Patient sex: M
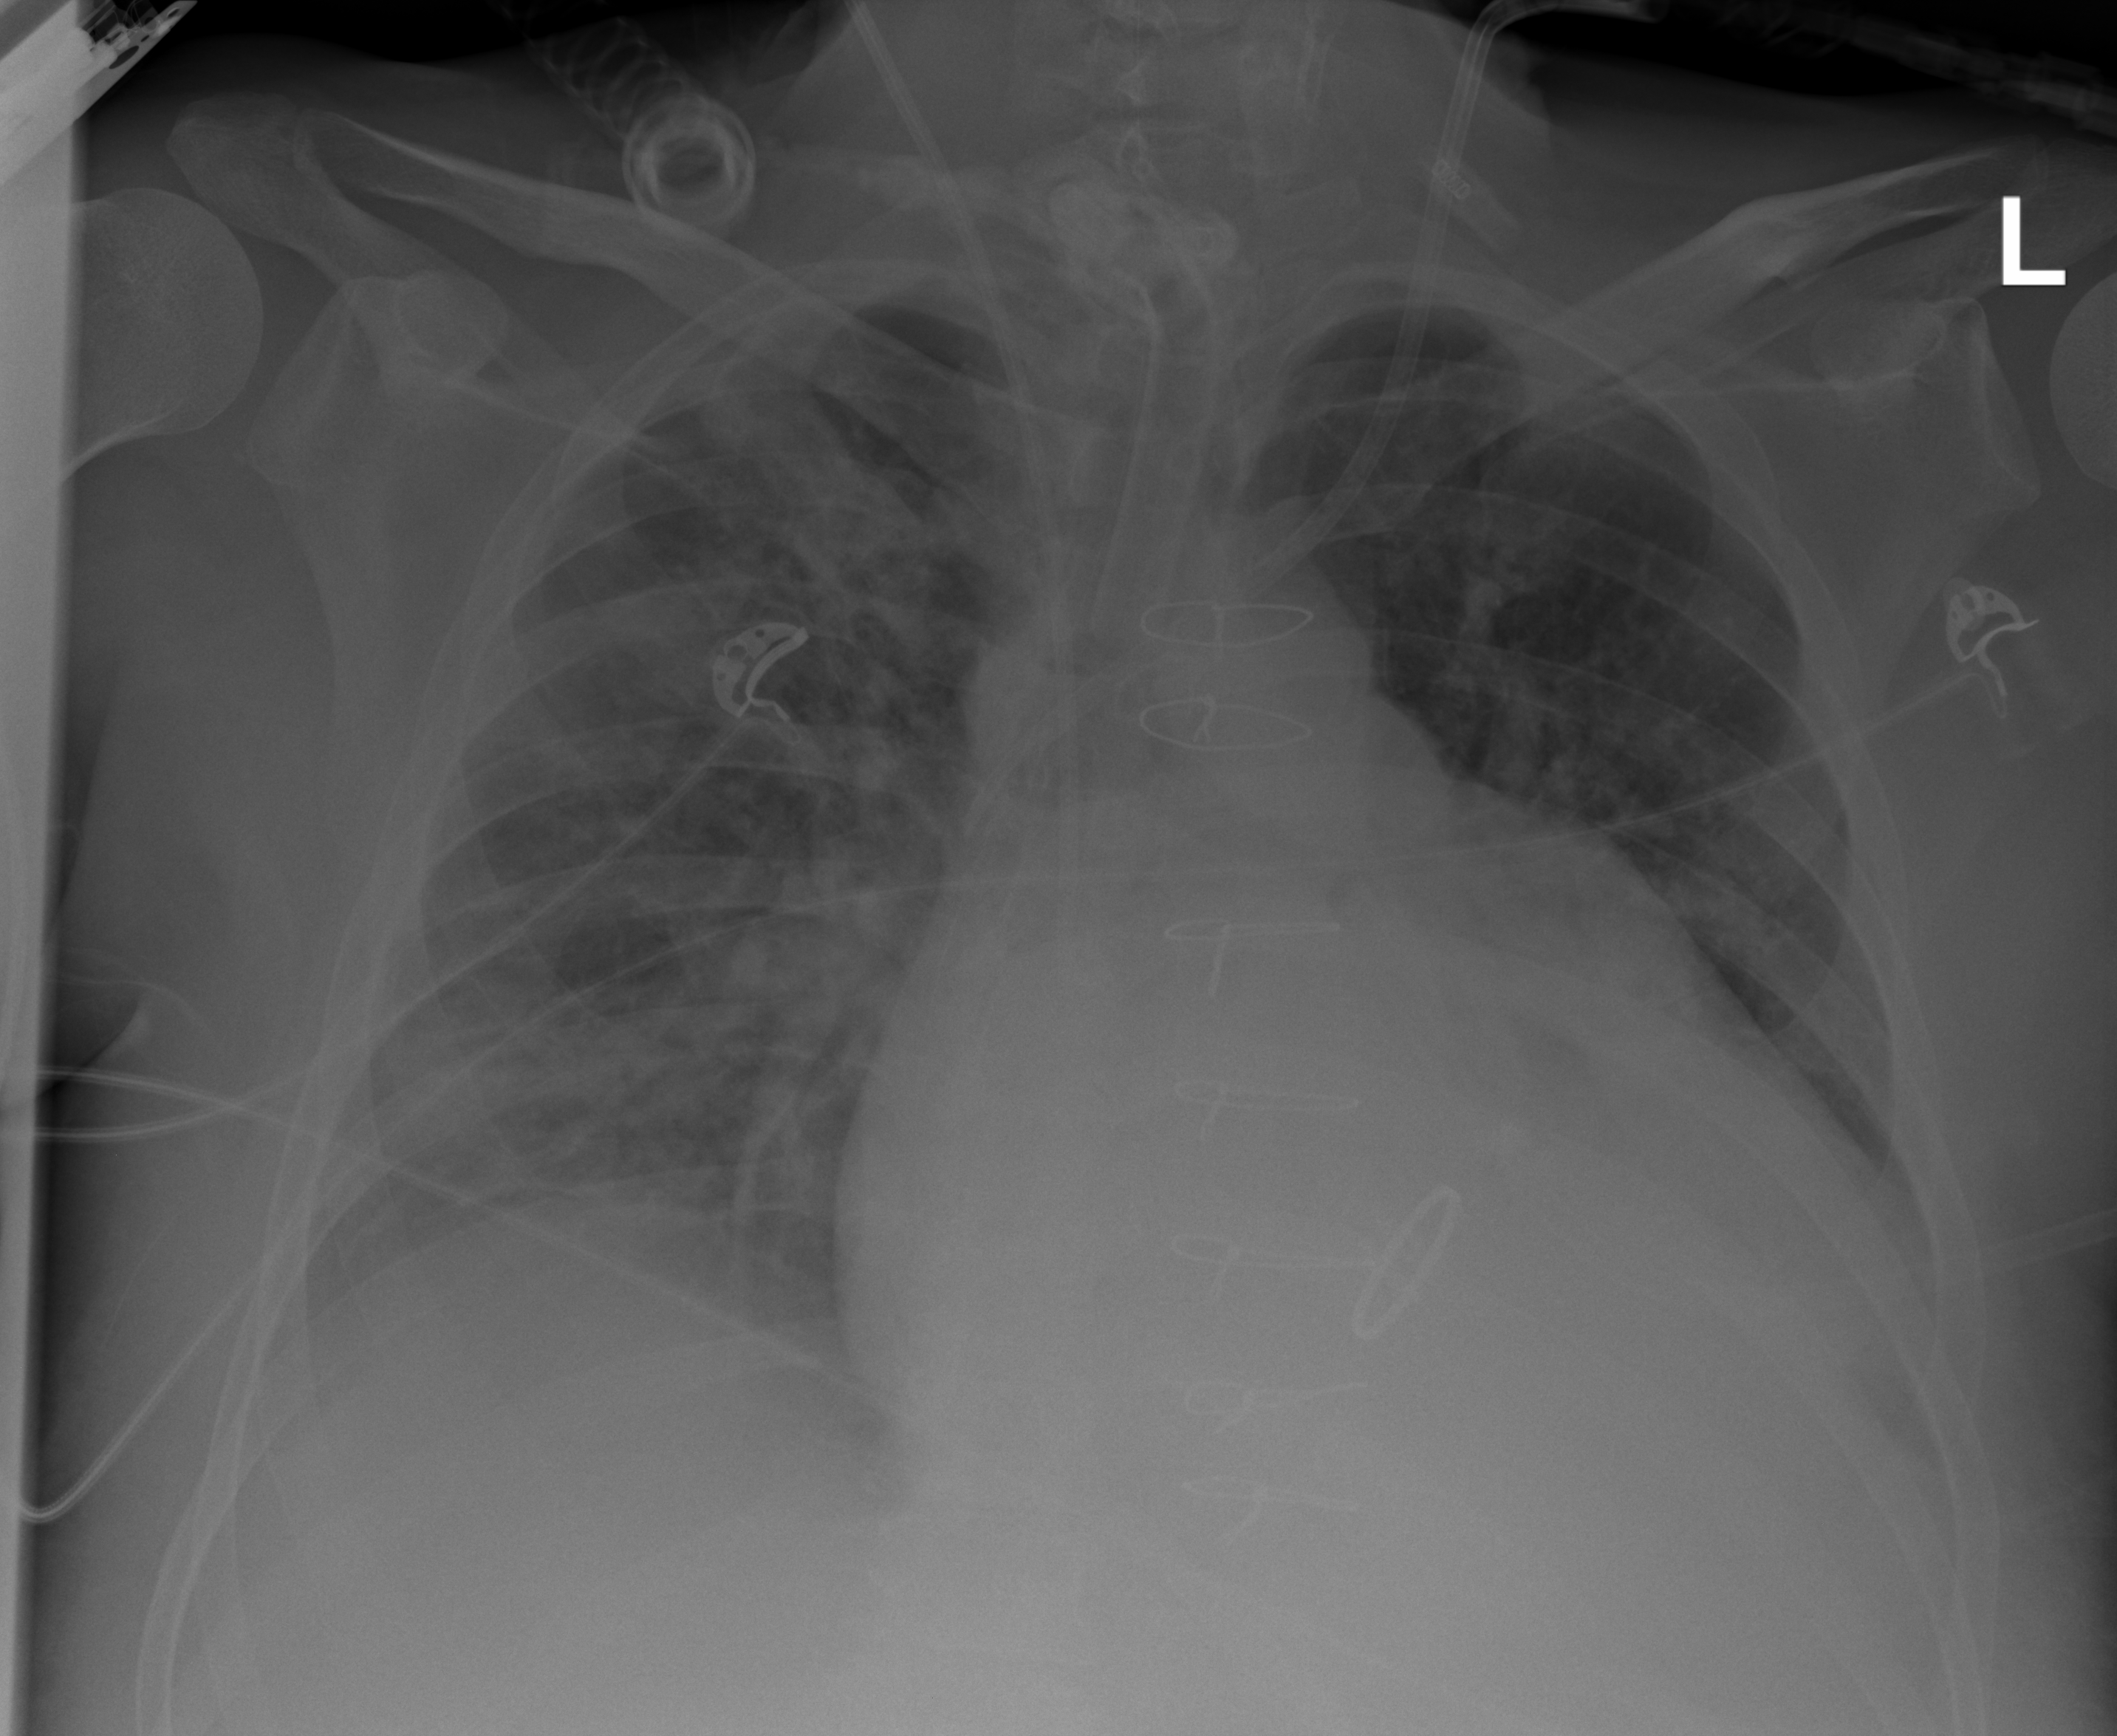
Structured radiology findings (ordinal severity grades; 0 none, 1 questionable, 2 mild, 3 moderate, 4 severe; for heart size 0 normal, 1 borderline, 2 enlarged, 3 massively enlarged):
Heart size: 3
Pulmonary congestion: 2
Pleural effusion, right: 0
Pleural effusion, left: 2
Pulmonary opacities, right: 2
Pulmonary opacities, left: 2
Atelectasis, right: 2
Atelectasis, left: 2